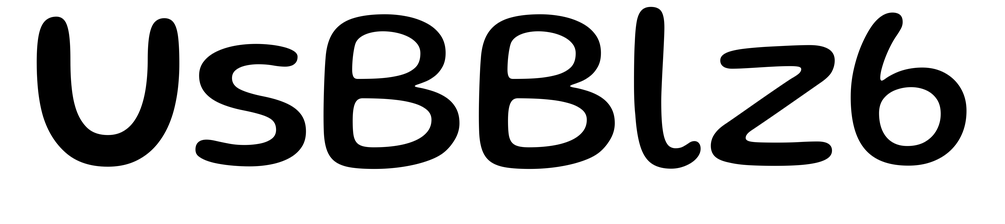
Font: Gluten_Regular